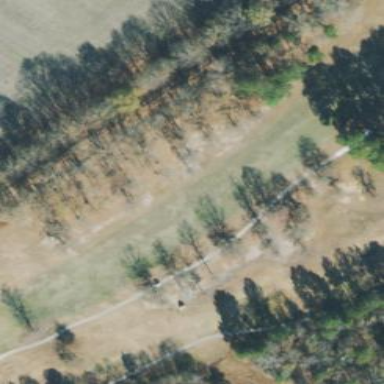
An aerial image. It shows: Golf fairway in the image.